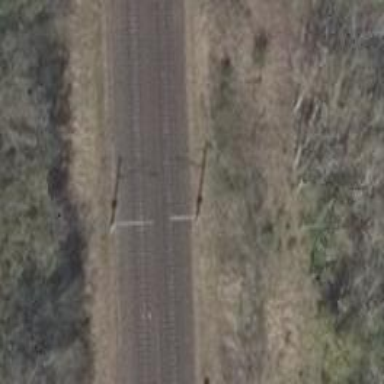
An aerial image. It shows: Milestone along the railway track with catenary mast.